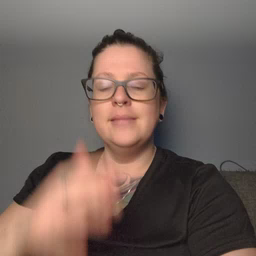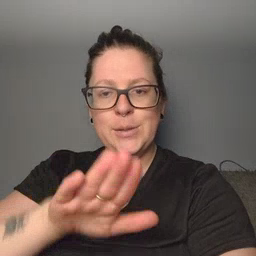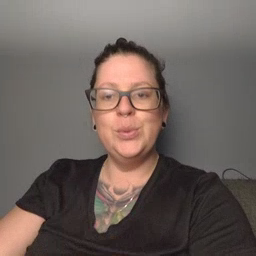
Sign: into